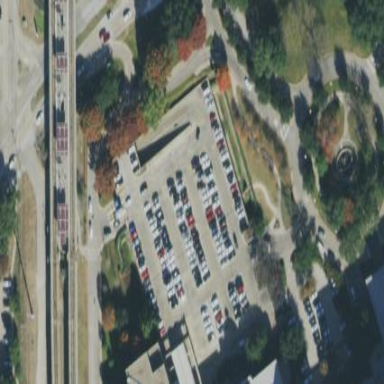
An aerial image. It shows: Multi-storey parking building.